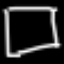
Label: square